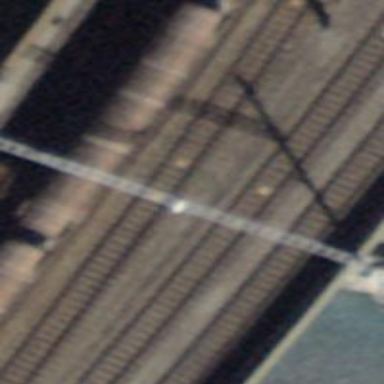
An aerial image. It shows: Single-track railway bridge with electrified contact line. It is spur service.